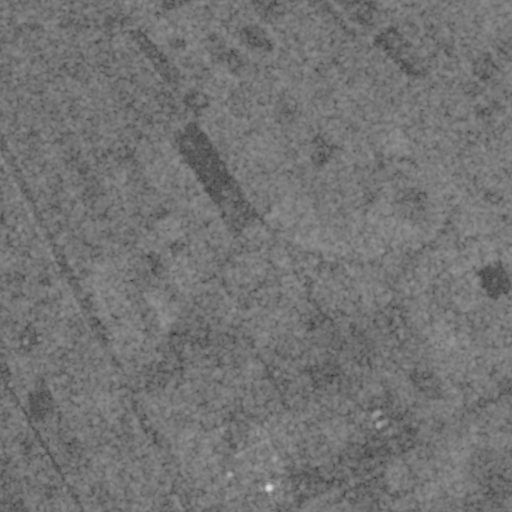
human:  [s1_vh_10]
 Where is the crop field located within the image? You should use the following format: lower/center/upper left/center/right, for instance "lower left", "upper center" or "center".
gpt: The crop field is located in the upper of the image.
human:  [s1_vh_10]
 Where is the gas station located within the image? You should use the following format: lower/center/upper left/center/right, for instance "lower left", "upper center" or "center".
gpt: The gas station is located in the lower center of the image.
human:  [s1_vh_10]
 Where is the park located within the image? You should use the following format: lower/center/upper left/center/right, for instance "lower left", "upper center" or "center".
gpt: The park is located in the lower right of the image.
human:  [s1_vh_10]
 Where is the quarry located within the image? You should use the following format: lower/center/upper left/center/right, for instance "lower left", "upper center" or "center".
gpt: There is no quarry in the image.

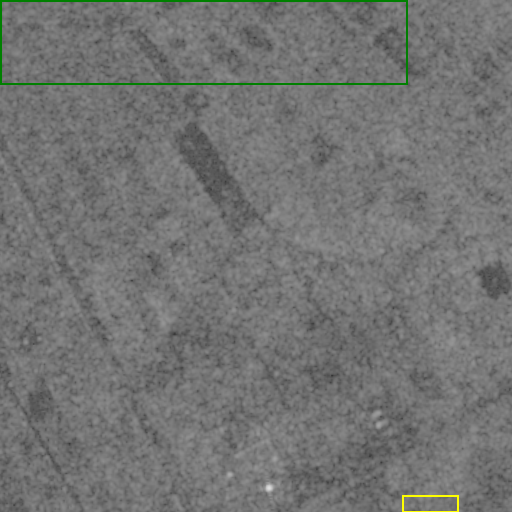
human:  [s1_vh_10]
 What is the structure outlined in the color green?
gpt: The structure outlined in green is a crop field.
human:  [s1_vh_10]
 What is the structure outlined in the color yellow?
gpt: The structure outlined in yellow is a park.
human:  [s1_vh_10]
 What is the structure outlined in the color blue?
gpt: There is no blue outline.